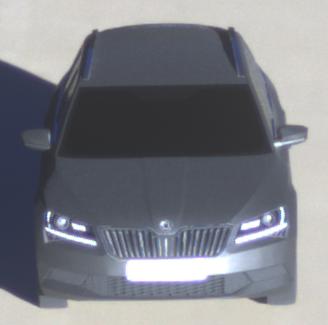
Make: Skoda
Model: Superb Combi 1.4 TSI
Detailed model: Superb (III) Combi
Model produced from: 2015/09
Model produced until: 2018/06
Doors: 5
Color: gray
Road condition: wet road
Daytime: sunrise or sunset
Contrast: high contrast